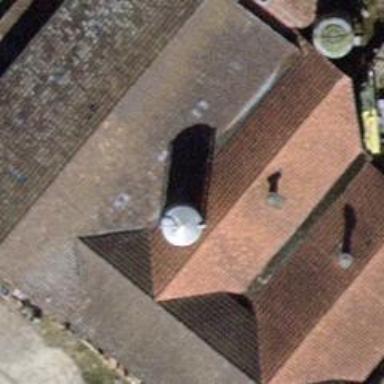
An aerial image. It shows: Gabled roof on farm auxiliary building.